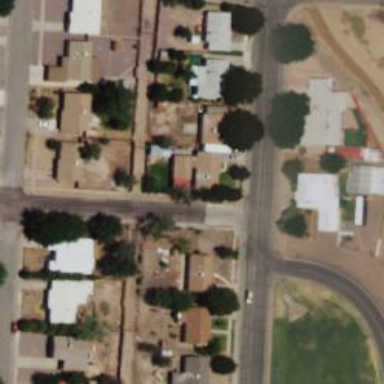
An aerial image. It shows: Alley classified as service road.